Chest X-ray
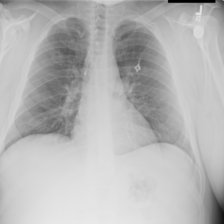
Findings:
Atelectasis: negative
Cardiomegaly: negative
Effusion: negative
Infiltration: negative
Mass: negative
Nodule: negative
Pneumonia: negative
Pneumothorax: negative
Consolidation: negative
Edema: negative
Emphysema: negative
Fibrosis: negative
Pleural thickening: negative
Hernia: negative